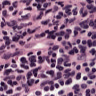
Metastatic tissue present: no